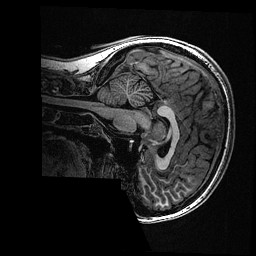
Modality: T1w
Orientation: sagittal
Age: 18
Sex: female
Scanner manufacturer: ge
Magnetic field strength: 3 T
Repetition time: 0.00766 s
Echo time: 0.003476 s